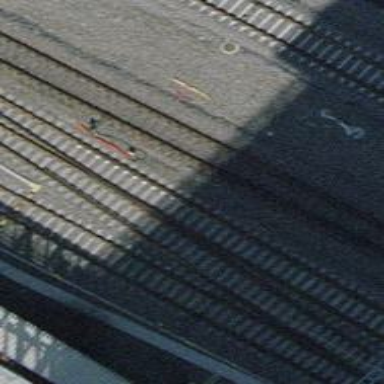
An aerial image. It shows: Railway siding with one electrified track and contact line for powering the train.